Field crop: tomato
Growth stage: 1
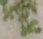
Species: portulaca